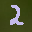
Label: 2